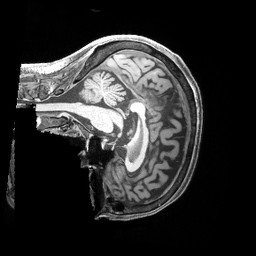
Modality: T1w
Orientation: sagittal
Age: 77
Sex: female